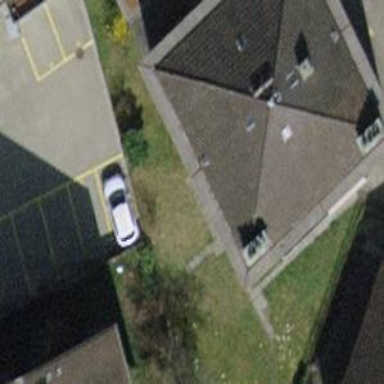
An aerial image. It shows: Building with pyramidal-shaped roof.